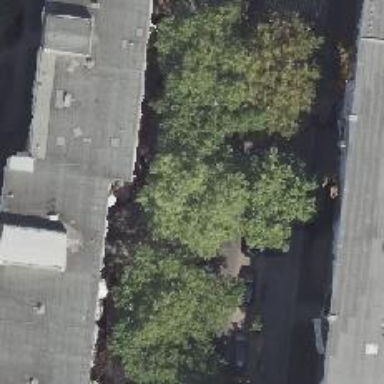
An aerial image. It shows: Deciduous tree with broadleaved leaves.